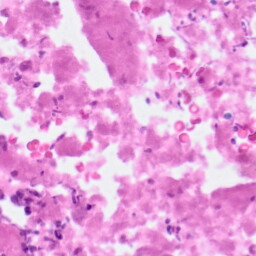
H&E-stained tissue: Pancreatic